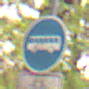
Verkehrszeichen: Busssonderstreifen
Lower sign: EinspurigeFahrzeugeFrei5
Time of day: Midday
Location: Outdoor (Nature)
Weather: Overcast
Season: NotSpecified
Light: Natural